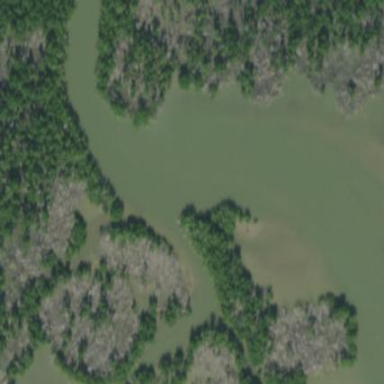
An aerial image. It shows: Mangrove wetland area.